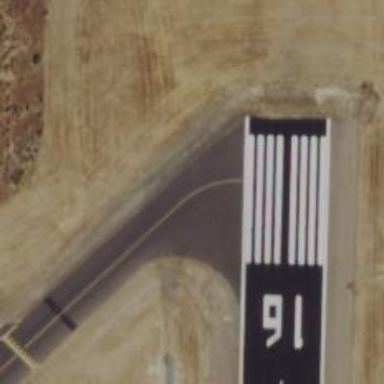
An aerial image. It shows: View of taxiway at the airport.